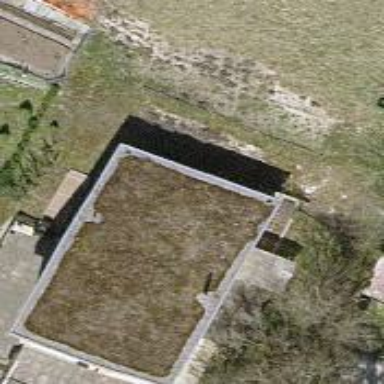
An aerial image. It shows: Simple house.